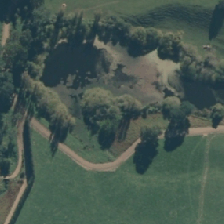
Land cover: lake_pond